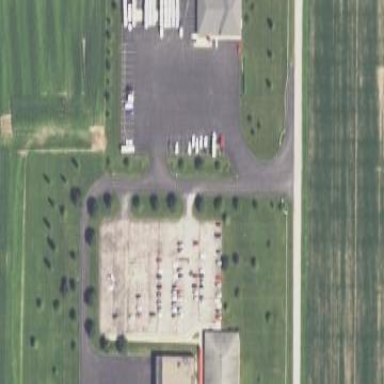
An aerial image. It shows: Parking area with asphalt surface.